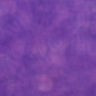
Metastatic tissue present: no